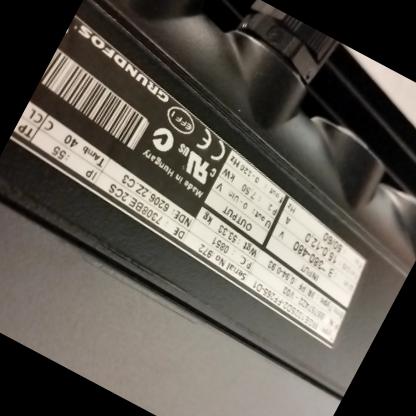
Klasa: tabliczka-znamionowa